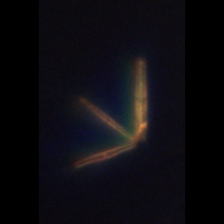
Taxon: Thalassionema
Group: Diatoms